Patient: sex M, age 85
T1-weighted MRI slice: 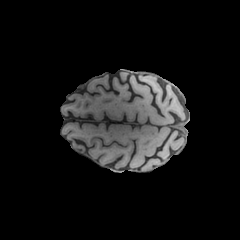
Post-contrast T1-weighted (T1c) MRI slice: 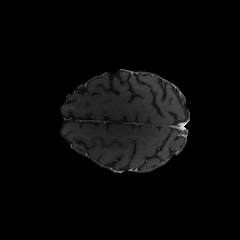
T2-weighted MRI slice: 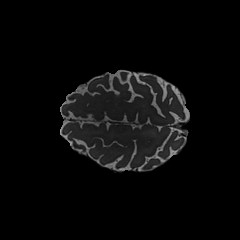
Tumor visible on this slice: yes
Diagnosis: Glioblastoma, IDH-wildtype
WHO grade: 4